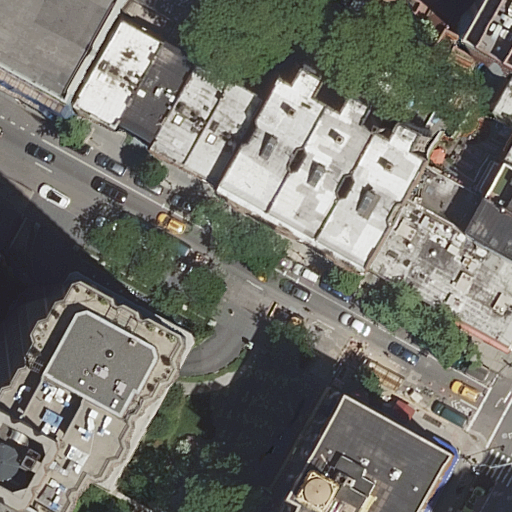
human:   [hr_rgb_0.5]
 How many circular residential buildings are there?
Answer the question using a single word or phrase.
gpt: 0

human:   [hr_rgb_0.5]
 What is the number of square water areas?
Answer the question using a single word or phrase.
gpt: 0

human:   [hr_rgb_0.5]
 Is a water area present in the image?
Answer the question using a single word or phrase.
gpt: no

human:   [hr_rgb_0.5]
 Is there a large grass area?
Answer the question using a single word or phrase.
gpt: no

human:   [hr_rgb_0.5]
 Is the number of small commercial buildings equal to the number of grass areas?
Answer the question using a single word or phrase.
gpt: no

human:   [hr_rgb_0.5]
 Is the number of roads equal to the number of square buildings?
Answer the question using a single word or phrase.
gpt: no

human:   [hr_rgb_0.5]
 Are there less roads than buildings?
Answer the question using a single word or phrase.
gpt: yes

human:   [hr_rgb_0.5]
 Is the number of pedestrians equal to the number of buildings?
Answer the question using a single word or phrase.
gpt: no

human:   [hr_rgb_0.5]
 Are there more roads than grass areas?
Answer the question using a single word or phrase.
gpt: yes

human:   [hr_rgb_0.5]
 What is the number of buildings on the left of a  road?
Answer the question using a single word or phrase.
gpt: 7

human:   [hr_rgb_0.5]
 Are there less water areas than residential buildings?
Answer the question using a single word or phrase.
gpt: yes

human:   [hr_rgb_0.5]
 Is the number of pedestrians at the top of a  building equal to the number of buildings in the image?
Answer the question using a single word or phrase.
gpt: no

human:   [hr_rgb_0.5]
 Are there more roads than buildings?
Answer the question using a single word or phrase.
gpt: no

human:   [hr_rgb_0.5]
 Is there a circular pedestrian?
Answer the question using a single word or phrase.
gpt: no

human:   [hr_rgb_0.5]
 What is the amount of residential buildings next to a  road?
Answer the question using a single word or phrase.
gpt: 19

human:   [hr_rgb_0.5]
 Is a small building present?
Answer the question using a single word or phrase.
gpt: yes

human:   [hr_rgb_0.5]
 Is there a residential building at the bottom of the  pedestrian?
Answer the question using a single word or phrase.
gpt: yes

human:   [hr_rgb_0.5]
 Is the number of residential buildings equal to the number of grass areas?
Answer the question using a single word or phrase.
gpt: no

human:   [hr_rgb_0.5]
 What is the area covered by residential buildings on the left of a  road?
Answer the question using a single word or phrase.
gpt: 3550m2

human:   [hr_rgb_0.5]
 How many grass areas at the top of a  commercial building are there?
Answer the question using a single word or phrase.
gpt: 0

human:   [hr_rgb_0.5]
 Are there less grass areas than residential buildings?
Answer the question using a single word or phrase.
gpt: yes

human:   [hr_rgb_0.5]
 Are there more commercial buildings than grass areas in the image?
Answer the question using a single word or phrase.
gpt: no

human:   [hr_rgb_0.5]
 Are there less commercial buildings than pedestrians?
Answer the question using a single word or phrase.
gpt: yes

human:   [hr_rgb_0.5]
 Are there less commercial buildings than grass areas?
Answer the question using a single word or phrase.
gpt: yes

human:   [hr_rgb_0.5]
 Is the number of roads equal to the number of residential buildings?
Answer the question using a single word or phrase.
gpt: no

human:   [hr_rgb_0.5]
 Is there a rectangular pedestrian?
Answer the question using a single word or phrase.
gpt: no

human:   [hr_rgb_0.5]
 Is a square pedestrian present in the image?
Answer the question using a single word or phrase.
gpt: no

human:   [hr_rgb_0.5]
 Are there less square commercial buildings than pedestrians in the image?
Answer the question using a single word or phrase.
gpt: yes

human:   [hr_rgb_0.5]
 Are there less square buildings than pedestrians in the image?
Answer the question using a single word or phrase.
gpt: yes

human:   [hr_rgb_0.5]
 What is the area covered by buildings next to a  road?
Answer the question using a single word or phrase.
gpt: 7124m2

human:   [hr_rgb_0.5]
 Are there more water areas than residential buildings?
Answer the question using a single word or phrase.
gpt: no

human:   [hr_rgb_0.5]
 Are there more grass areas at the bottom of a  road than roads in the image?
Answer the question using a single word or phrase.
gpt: no

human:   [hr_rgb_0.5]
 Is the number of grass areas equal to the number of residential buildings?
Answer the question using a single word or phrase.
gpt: no

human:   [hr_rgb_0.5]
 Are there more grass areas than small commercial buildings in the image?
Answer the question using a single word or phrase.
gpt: yes

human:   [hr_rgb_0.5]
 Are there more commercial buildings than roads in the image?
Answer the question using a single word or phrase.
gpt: no

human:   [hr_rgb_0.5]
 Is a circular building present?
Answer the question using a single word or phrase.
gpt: no